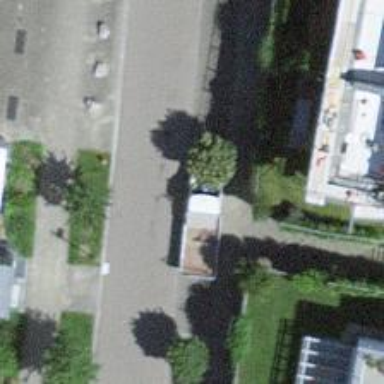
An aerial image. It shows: Paved footway.